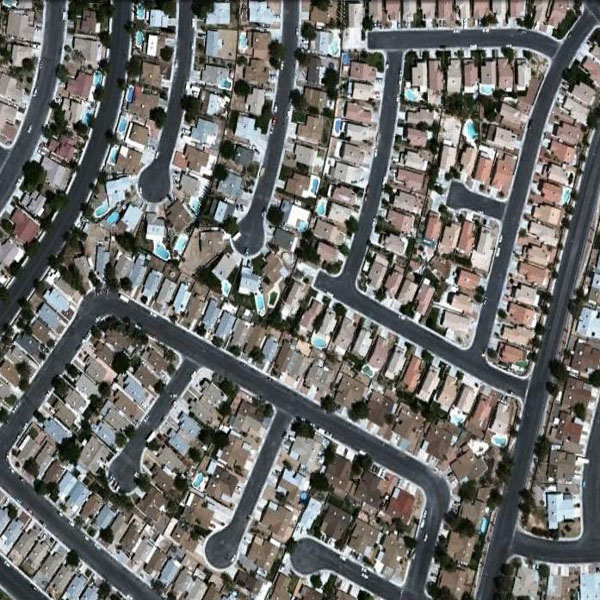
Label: Residential